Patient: sex M, age 69
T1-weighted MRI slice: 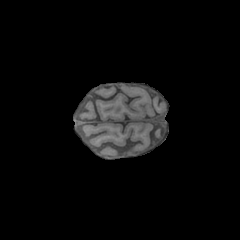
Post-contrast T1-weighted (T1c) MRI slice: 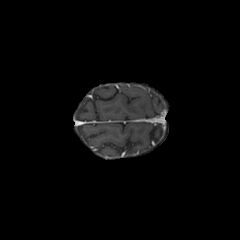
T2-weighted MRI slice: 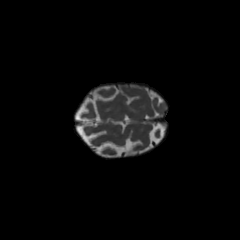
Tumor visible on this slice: no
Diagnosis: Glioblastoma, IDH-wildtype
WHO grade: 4